Interaction volume radius: 10 \u00c5
Interaction volume height: 10 \u00c5
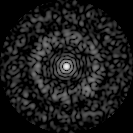
Disorder parameter: 0.8577